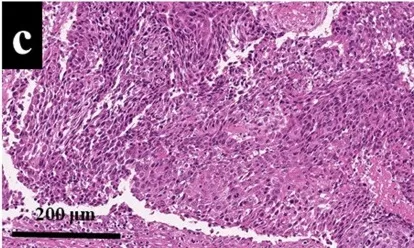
C: A high-power field revealed the tumor cells were poorly differeciated squamous cell carcinoma (HE-stain, x 40).
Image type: pathology (h&e)